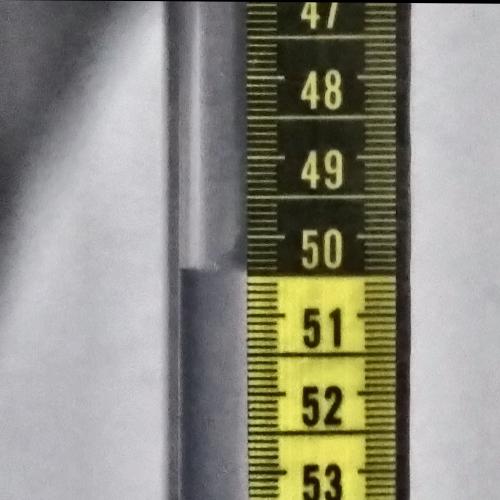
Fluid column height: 50.4 cm